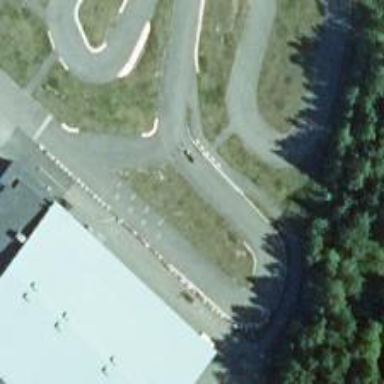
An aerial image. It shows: Karting raceway.